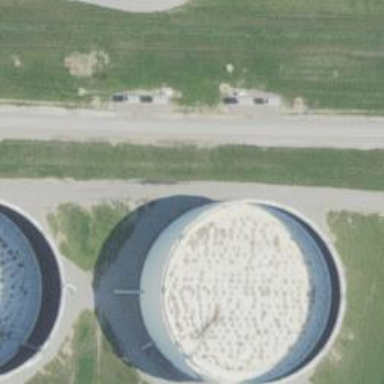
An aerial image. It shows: Building with storage tank.